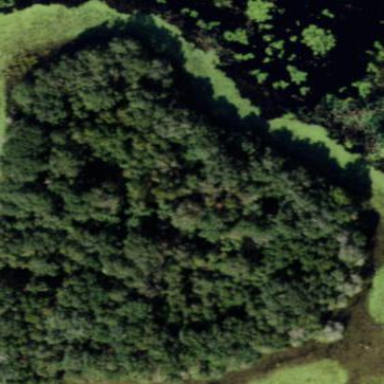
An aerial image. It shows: Mixed woodland with various types of leaves.